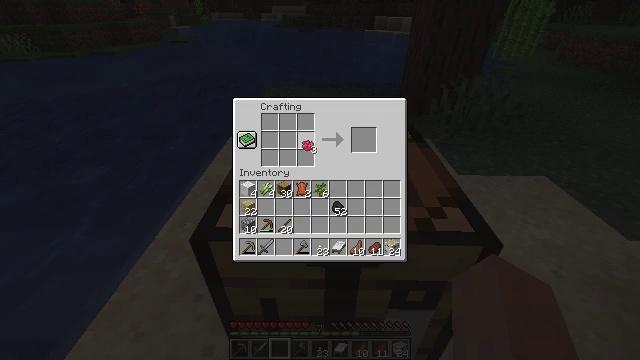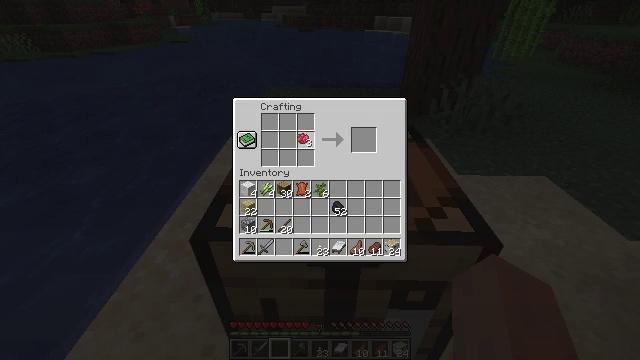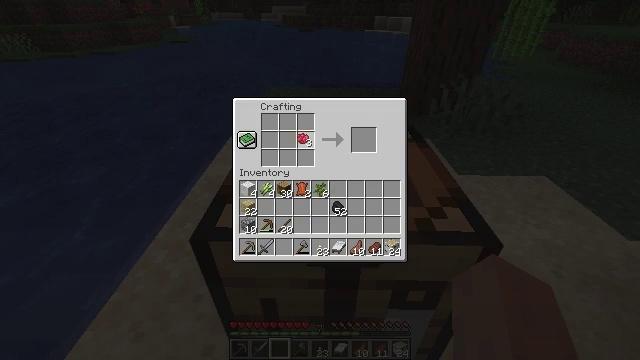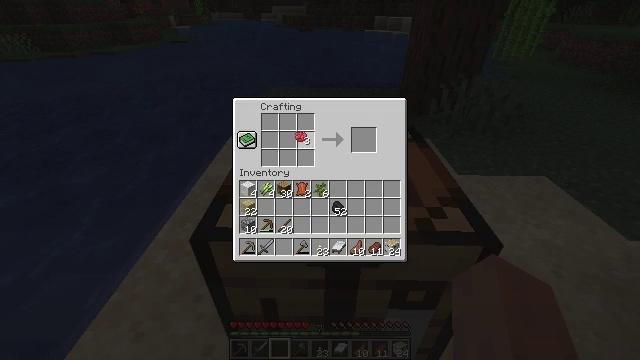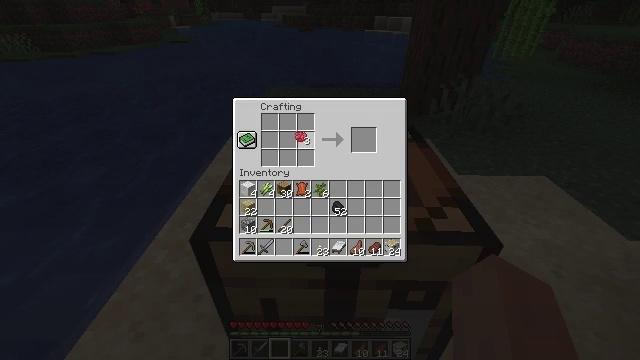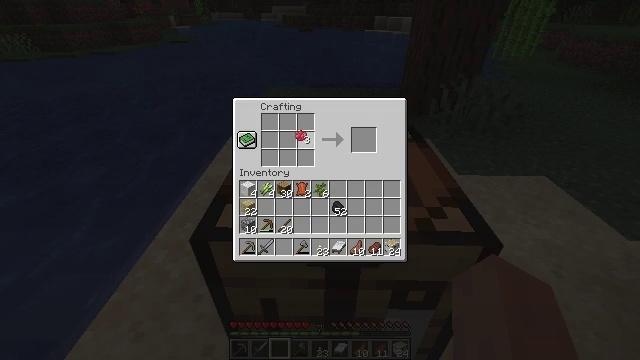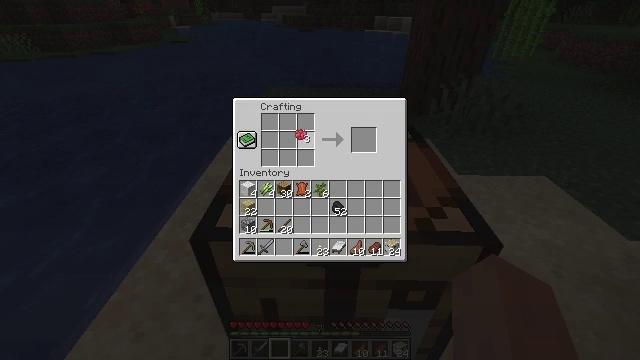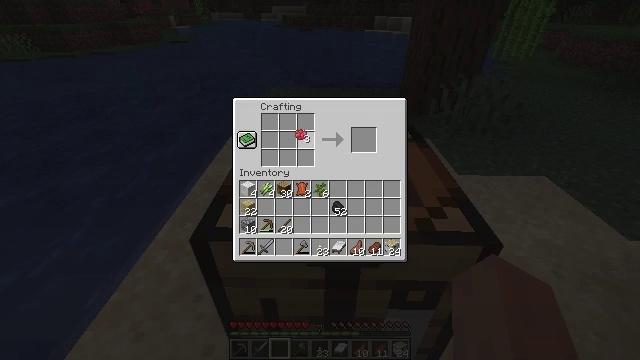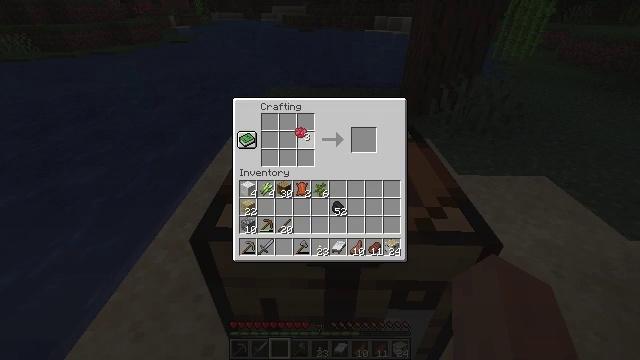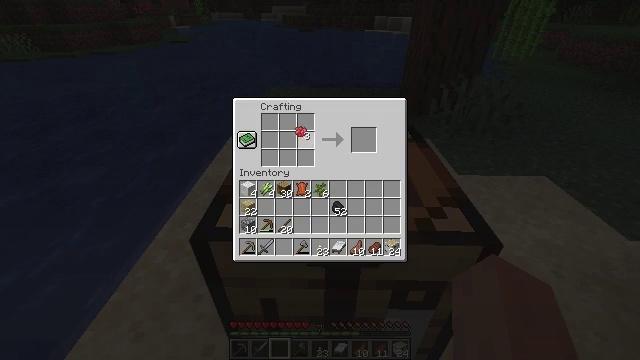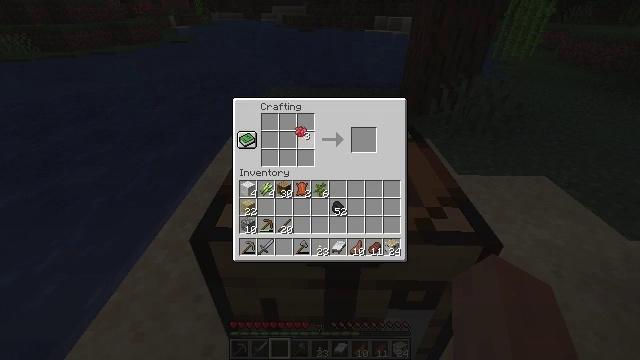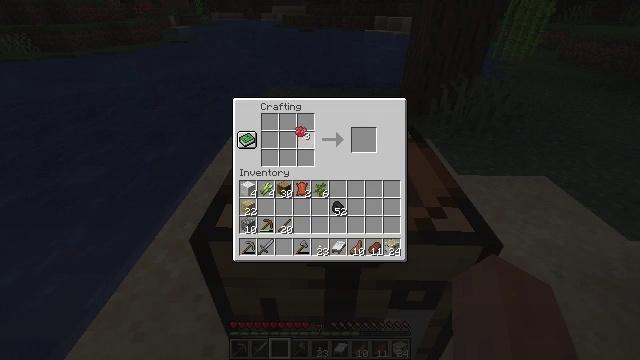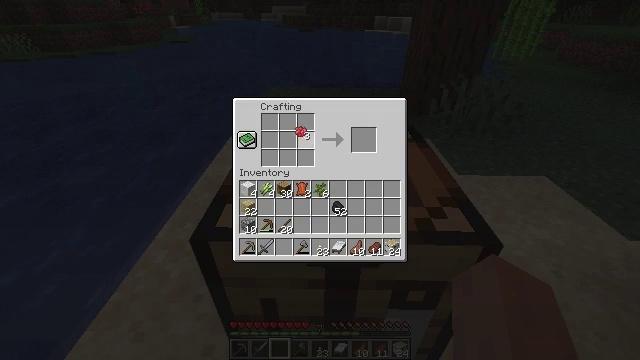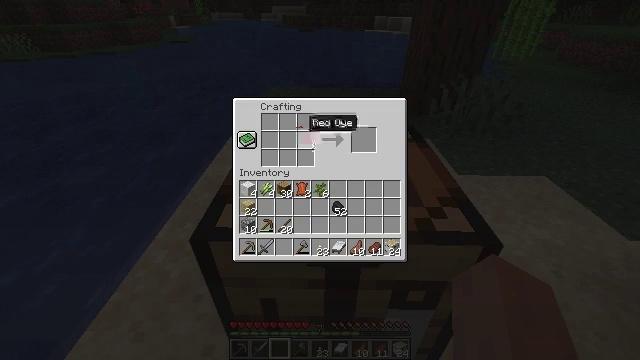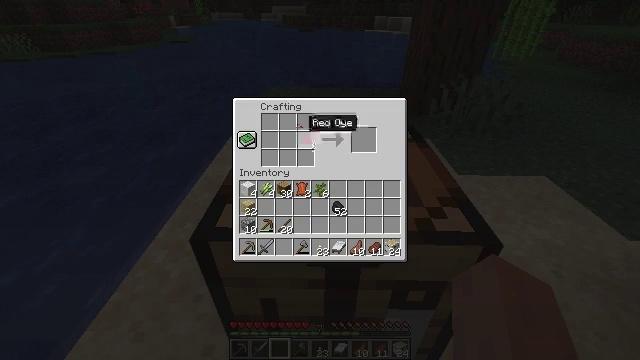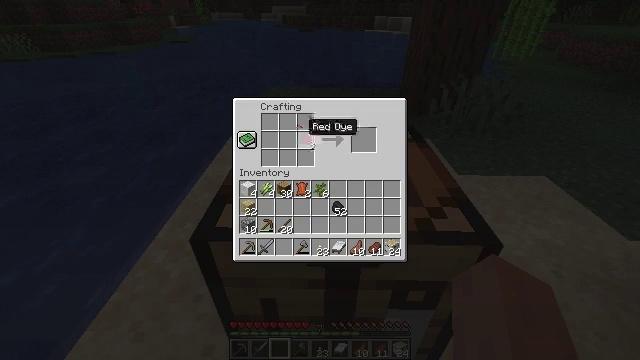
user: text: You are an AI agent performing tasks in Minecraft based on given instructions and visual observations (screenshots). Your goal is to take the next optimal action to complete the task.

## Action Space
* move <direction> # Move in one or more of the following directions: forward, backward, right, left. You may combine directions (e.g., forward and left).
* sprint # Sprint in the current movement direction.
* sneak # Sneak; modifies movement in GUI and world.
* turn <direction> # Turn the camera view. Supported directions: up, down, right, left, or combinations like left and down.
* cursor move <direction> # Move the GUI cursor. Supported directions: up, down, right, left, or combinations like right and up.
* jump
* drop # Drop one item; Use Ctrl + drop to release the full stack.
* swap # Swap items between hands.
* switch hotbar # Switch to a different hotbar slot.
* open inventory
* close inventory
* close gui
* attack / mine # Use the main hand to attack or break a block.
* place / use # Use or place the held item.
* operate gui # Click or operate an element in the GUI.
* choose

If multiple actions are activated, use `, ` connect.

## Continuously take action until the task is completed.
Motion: motion action
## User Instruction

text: Open the crafting table and craft a red bed with wool and planks.
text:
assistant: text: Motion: cursor move up
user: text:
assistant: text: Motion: no_op
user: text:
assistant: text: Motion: no_op
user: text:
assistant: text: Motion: no_op
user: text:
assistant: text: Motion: no_op
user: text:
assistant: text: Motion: no_op
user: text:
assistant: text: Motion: no_op
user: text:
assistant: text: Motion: no_op
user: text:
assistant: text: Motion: no_op
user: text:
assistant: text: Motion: operate gui
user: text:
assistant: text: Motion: operate gui
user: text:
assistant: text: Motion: operate gui
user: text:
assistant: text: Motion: no_op
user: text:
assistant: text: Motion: no_op
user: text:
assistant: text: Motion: no_op
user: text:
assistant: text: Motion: cursor move down
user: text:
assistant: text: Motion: no_op
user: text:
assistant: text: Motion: cursor move down
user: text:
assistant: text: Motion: no_op
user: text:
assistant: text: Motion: no_op
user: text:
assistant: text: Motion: cursor move right and down
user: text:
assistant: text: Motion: no_op
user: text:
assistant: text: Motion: cursor move down
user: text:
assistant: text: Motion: cursor move down
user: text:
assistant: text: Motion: cursor move down
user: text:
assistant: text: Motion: no_op
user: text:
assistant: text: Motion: no_op
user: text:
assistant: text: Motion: no_op
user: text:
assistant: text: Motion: cursor move down
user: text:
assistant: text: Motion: cursor move down